Question: I have 3 tables :
'Film.rating' is the average of ratings for that film from the 'Rate' table.
In SQL, to calculate film rating I would do:
'''
SELECT AVG(Rate.rating)
FROM Rate, Film
WHERE Rate.uidFilm=Film.uidFilm;
'''
I do not know how to write this in MS Access and where I should put this (or maybe another?) formula?
In constructor for the 'Film' table?
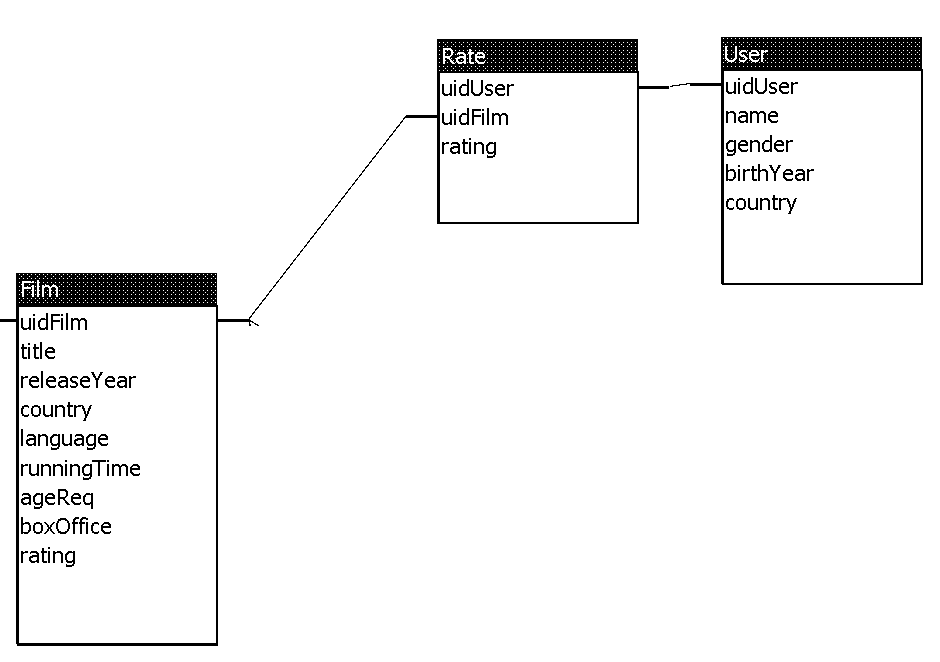
Answer: You need a 'GROUP BY' in your query. Try this
'''
SELECT Film.Title, AVG(Rate.rating)
FROM Rate
INNER JOIN Film ON Rate.uidFilm = Film.uidFilm
GROUP BY Film.Title;
'''
This should give you the average ratings of all movies with their title.